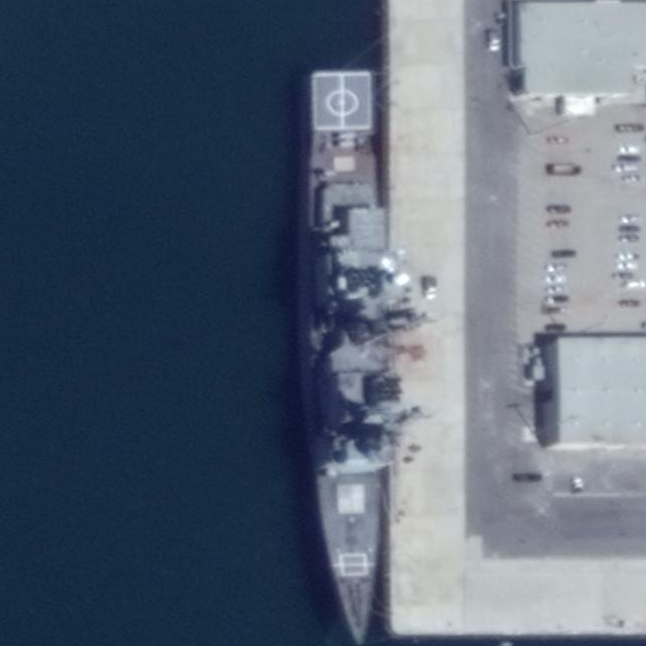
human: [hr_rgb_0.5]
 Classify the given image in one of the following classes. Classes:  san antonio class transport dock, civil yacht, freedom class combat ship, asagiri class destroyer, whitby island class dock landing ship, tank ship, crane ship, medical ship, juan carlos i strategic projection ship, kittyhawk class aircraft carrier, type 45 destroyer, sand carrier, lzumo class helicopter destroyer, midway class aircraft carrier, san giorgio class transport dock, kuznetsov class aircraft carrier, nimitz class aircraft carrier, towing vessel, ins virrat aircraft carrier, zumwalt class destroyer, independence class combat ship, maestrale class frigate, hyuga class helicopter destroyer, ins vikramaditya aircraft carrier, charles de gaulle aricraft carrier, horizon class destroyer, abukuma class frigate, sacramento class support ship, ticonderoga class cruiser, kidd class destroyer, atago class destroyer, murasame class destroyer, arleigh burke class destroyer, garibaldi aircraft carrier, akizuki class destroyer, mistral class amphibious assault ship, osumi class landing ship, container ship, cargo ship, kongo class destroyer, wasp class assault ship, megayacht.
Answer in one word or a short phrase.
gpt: Ticonderoga class cruiser